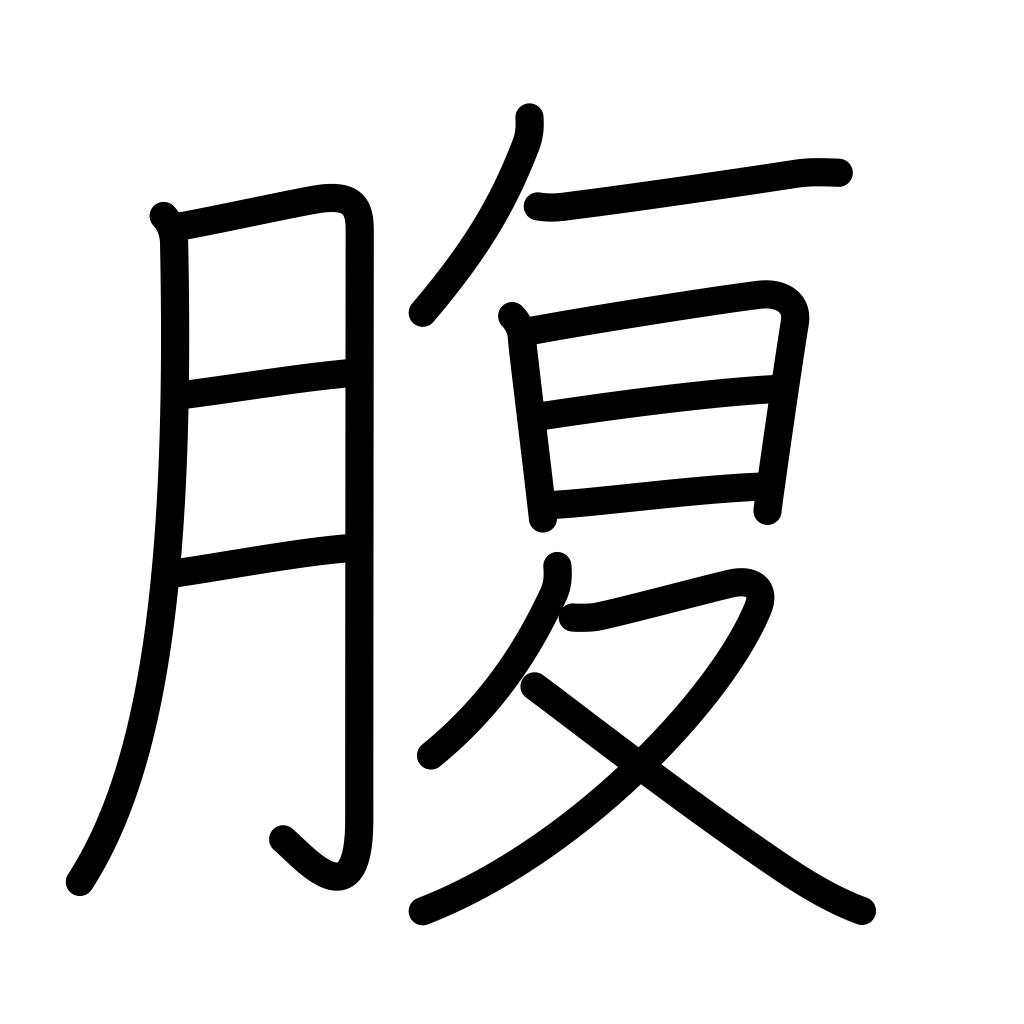
Meaning: abdomen, belly, stomach